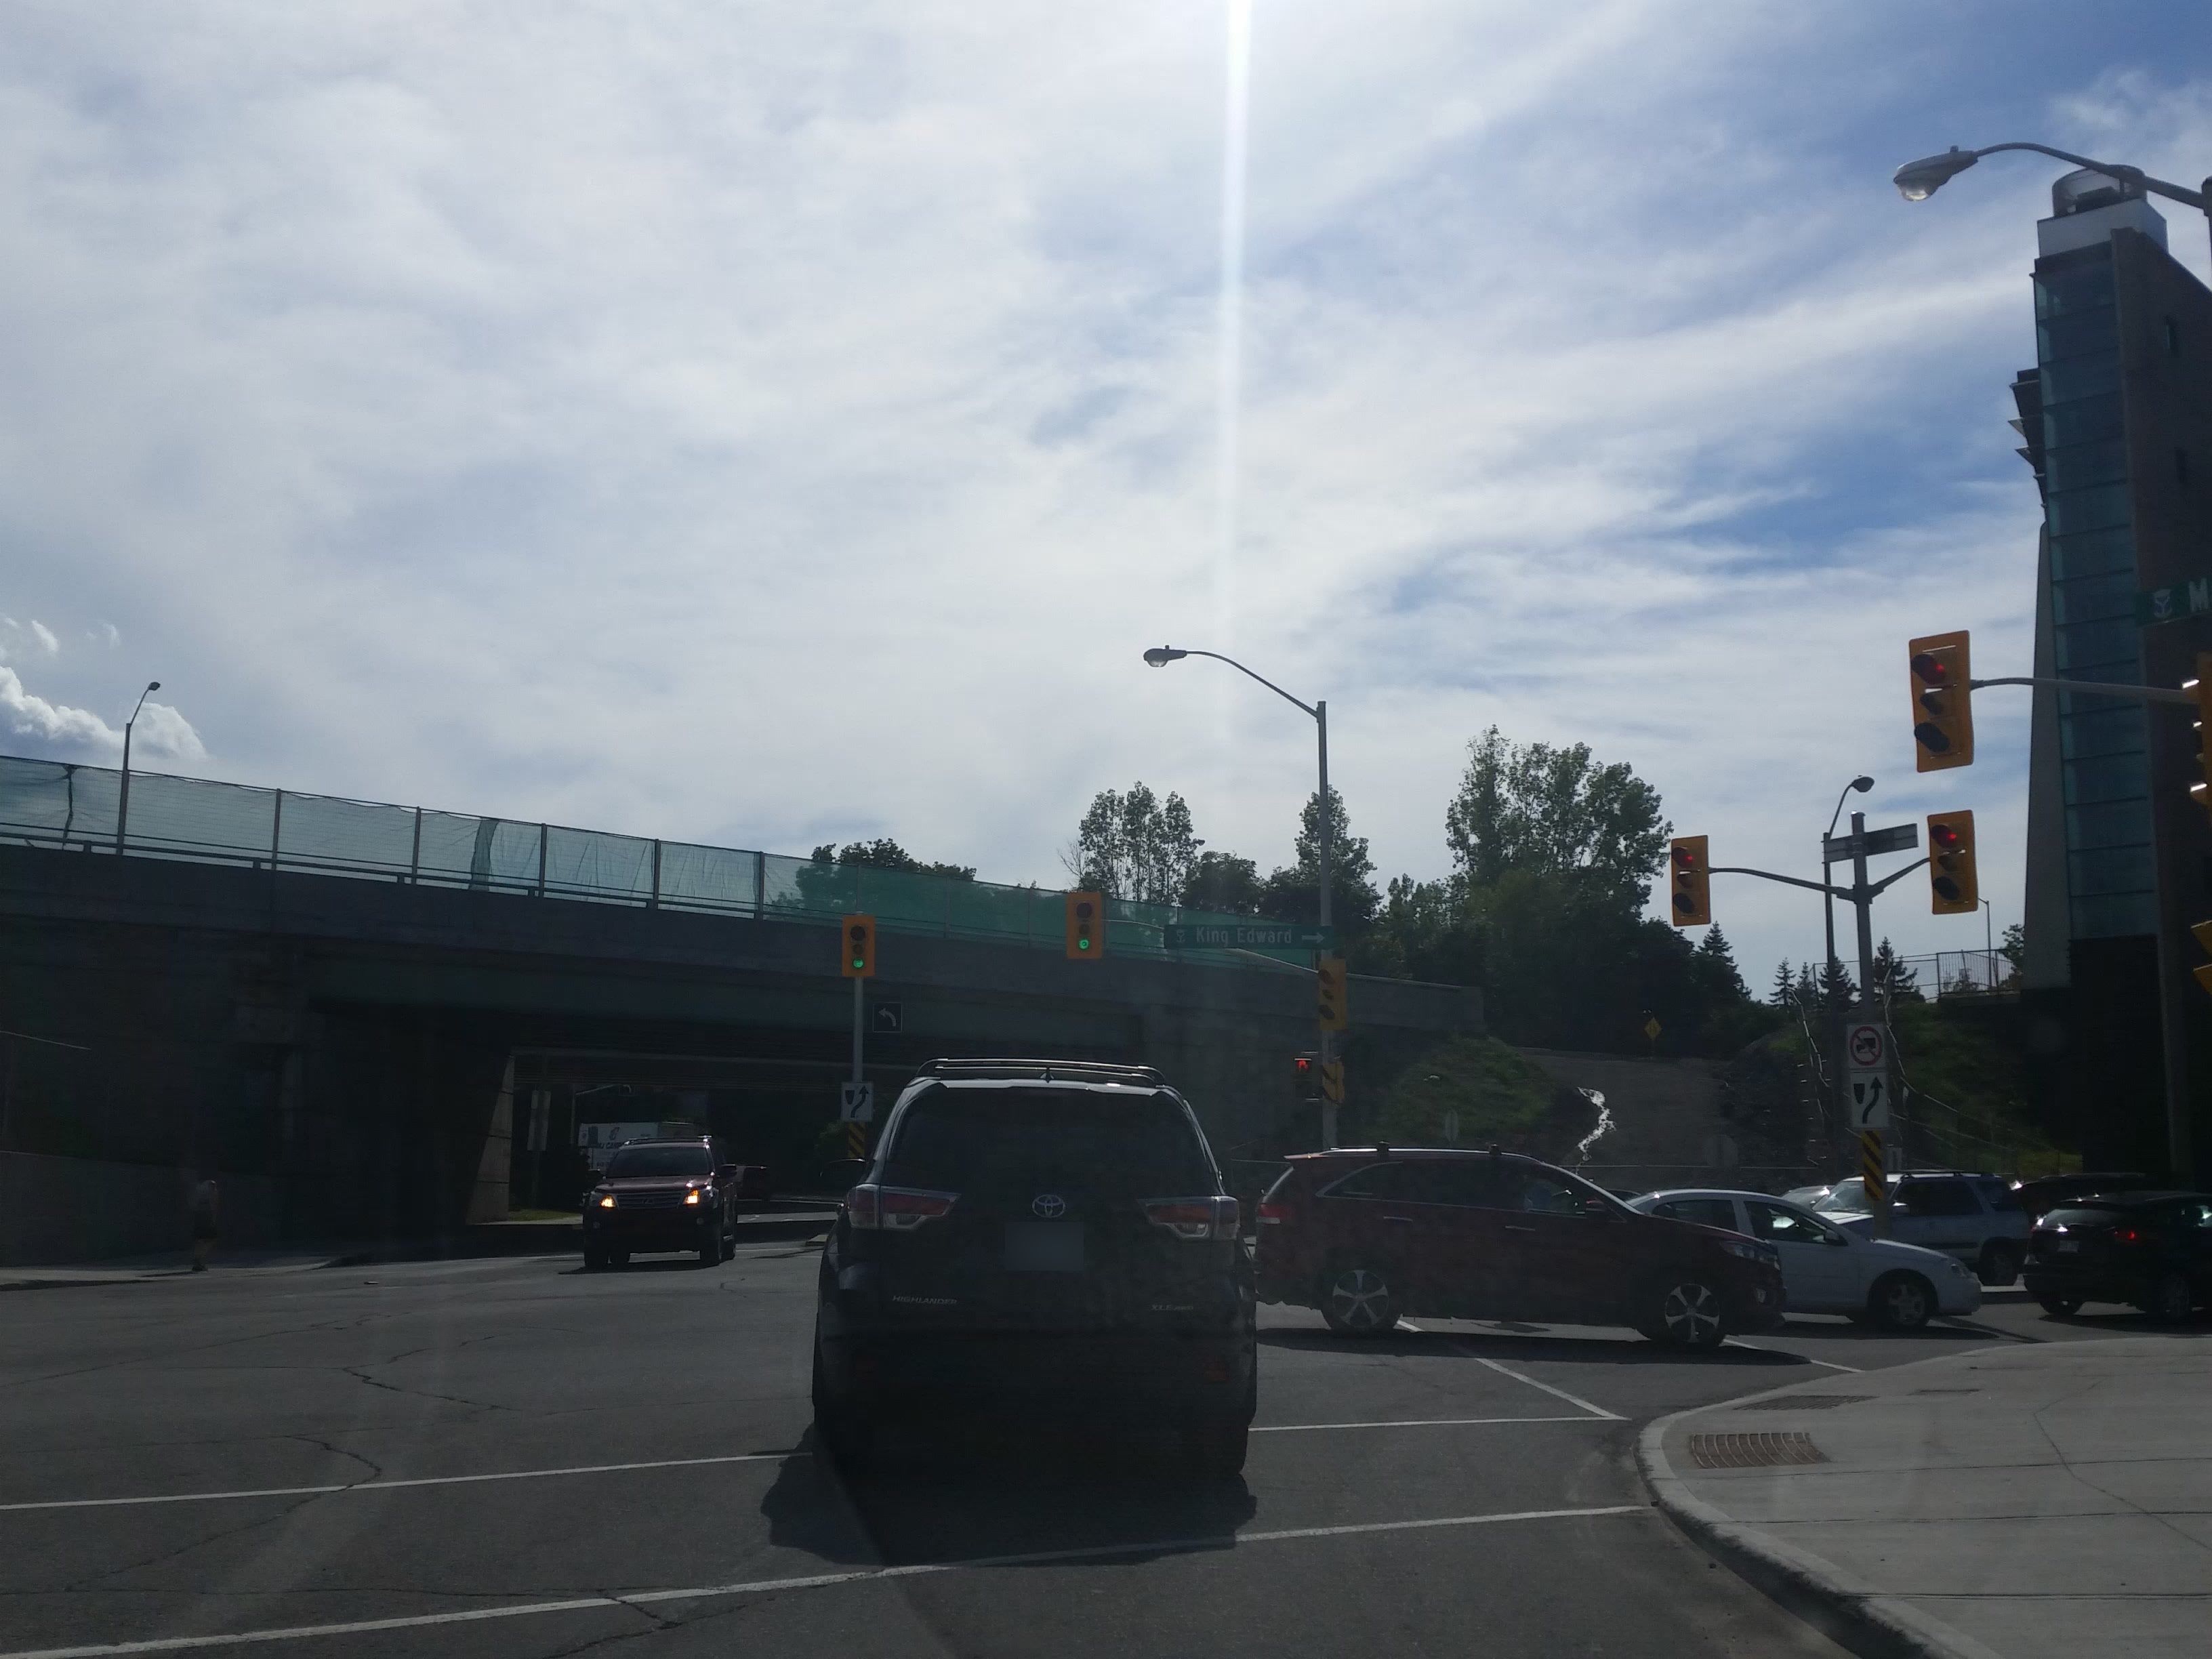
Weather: cloudy
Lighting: day
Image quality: good
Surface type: driving surface
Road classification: tertiary
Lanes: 2
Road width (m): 1.5
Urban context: urban centre
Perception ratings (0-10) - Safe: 2.61, Lively: 2.09, Beautiful: 6.84, Boring: 2.2, Depressing: 5.76, Wealthy: 0.99